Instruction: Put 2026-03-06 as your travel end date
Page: home
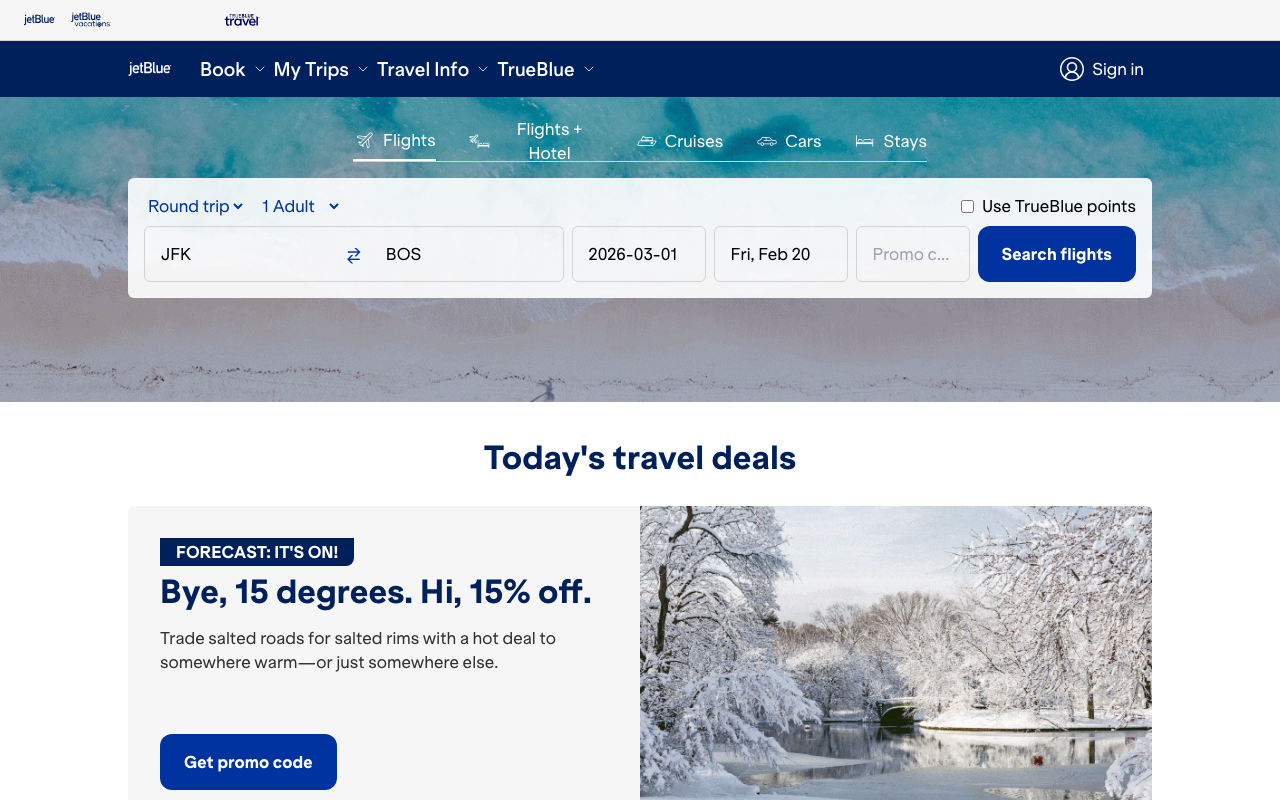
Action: type